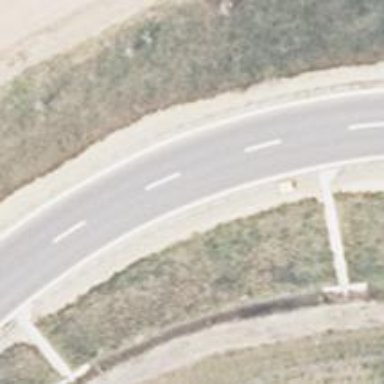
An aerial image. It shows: Secondary road with asphalt surface and embankment.